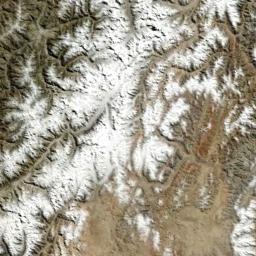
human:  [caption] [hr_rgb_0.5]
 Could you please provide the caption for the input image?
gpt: The white snow on the snow-capped mountains is veined .

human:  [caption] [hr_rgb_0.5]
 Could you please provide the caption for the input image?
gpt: There is snow on the part of the snowberg .

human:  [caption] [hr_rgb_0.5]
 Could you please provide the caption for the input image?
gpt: The snowberg is partly covered with snow and ice and the snowberg consist of lots of ridges and valleys .

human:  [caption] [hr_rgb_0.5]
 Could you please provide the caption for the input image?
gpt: The snow berg is consist of bare land and white snow .

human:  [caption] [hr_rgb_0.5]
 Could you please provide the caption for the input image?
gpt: There are some snow and bare land on the snowberg .